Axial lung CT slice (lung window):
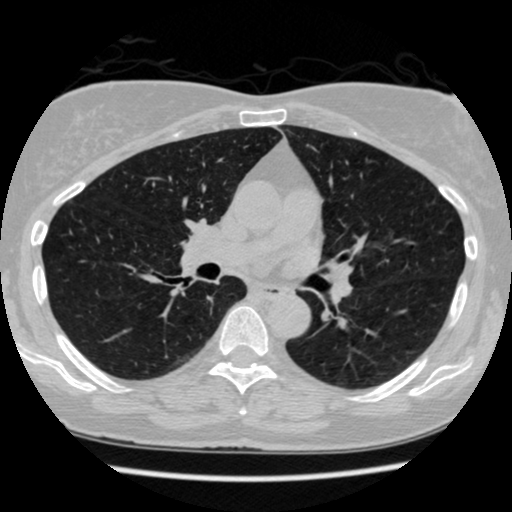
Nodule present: no